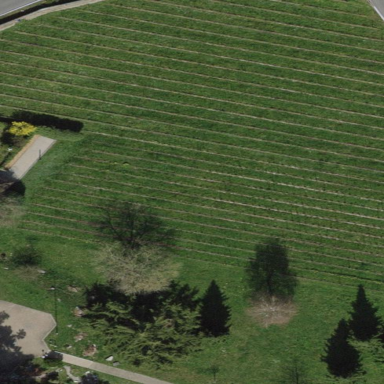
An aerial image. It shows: Vineyard where grapes are grown.